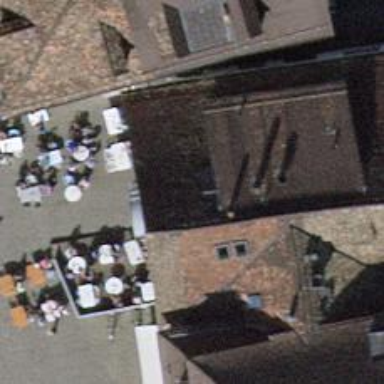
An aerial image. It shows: Cafe.